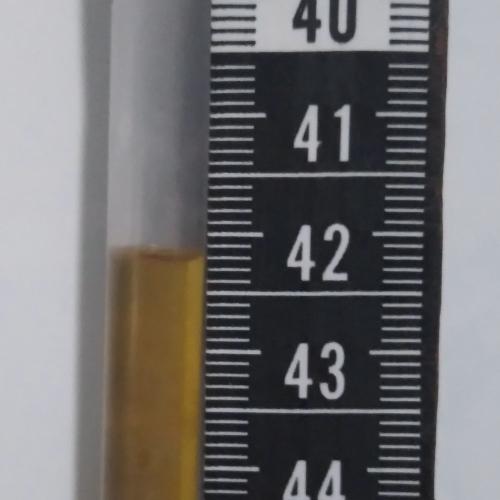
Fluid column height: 42.2 cm